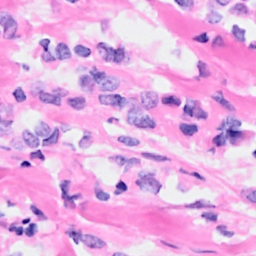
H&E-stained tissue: Breast